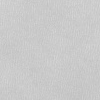
Atmospheric dust classification: dusty